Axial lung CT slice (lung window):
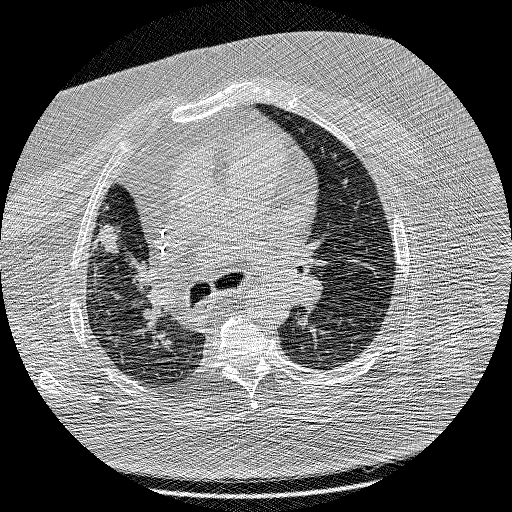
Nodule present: yes
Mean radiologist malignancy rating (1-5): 5